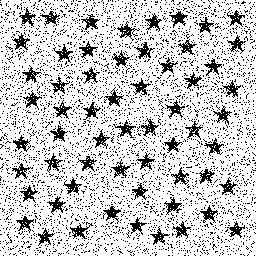
Squares: 0
Triangles: 0
Stars: 59
Total shapes: 59